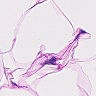
Metastatic tissue present: no